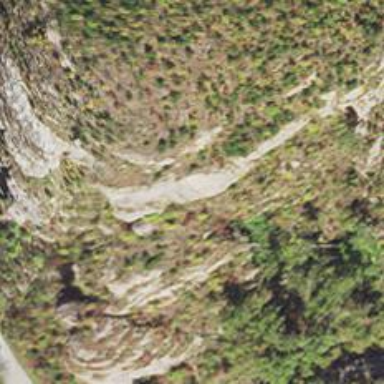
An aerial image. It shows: Crag suitable for climbing located by cliff.